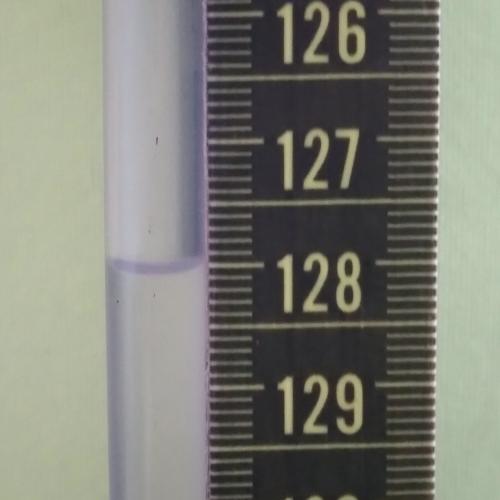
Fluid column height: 128.0 cm